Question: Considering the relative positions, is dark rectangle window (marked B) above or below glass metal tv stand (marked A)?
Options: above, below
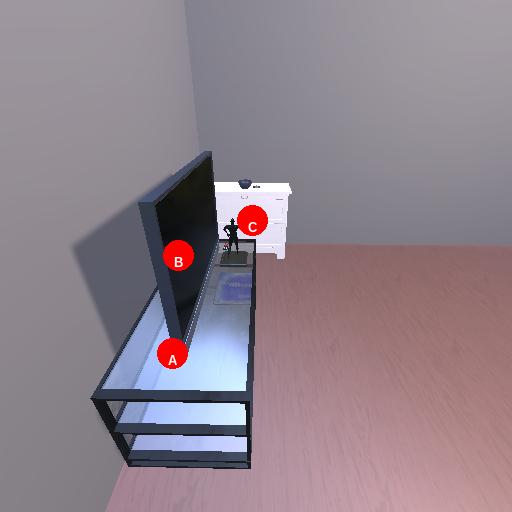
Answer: above